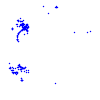
Particle: kaon